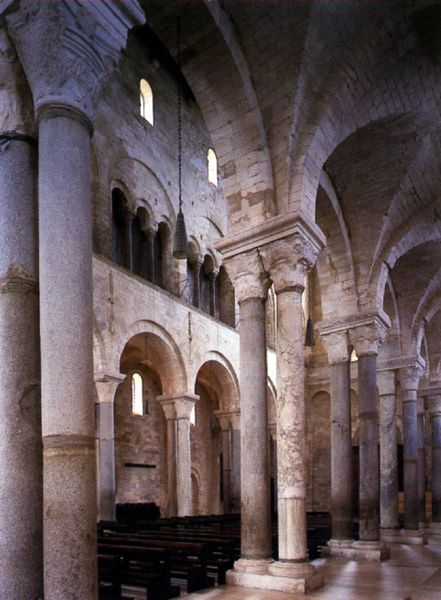
Titel: Dom S. Nicola Pellegrino
Standort: Trani (EU - I - Apulien)
Schlagwörter: schatten, fenster, lampe, licht, marmor, säule, säulen, sockel, stein, innenraum, kirche, boden, rund, bogen, bank, empore, gestühl, innenansicht, galerie, foto, bögen, gewölbe, kloster, dom, groß, arkaden, bänke, kapitelle, kapitell, kirchenbank, doppelsäulen, sandstein, triforium, mittelalter, romanik, säulengang, gewölbt, wölbung, romanisch, triphorium, kapitele, steinbogen, kathedarle, bocen, gwwölbe